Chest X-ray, PA view. Patient: 51 years old, sex F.
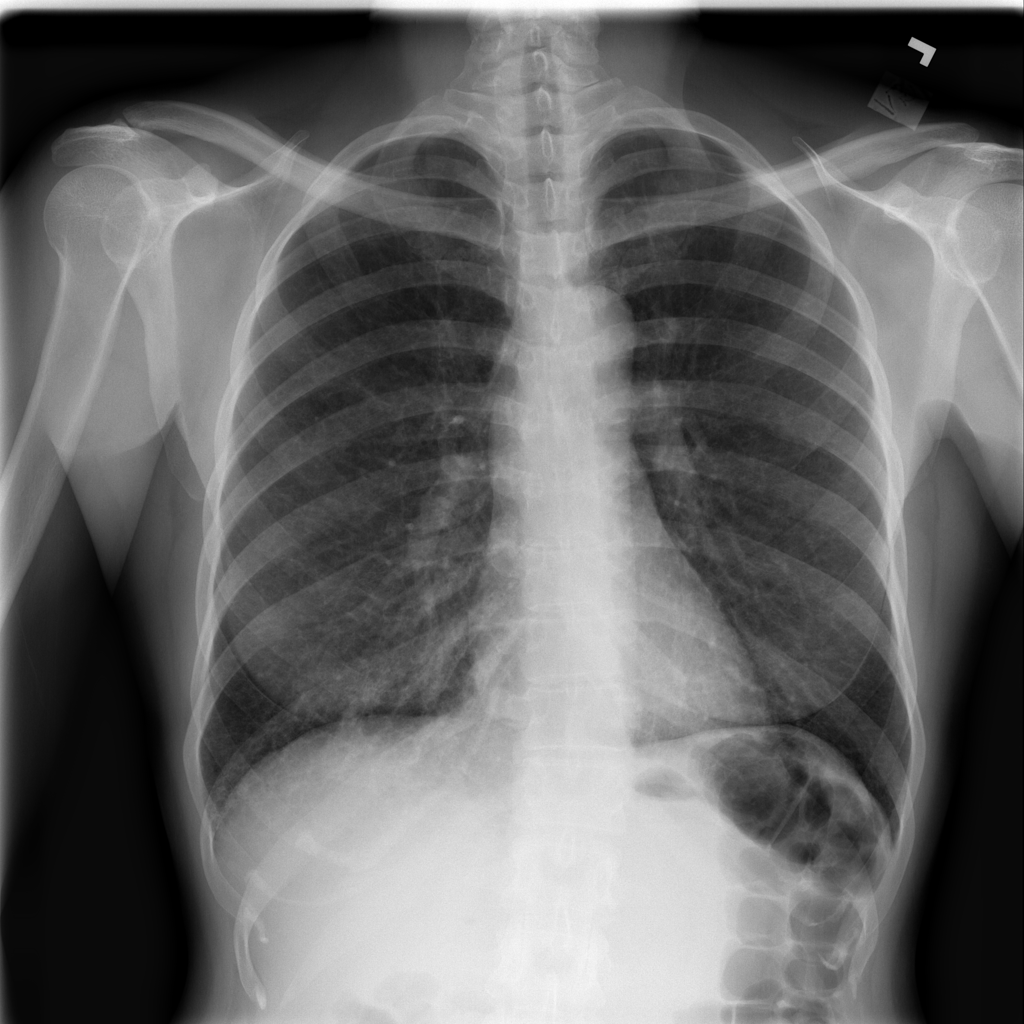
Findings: No Finding